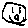
Label: smiley face